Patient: sex M, age 38
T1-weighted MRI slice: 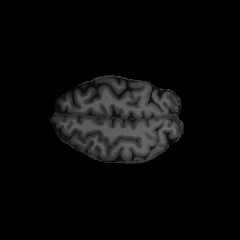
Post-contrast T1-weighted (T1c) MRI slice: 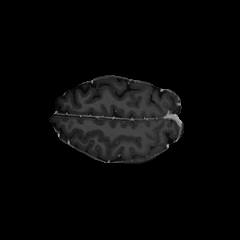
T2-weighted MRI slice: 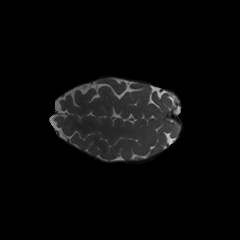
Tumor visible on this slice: no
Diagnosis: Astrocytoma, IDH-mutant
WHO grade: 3